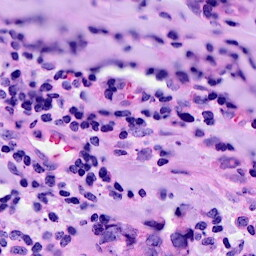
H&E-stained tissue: Breast